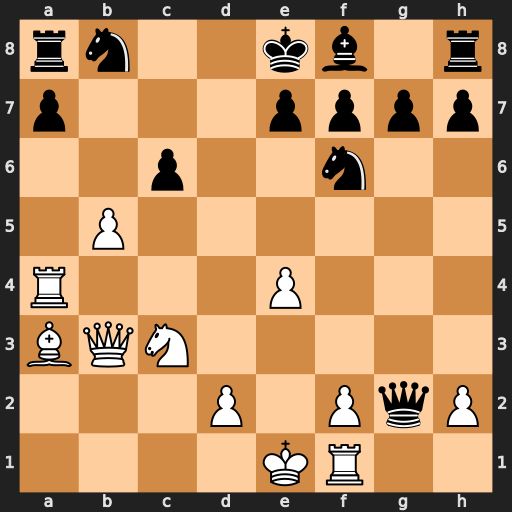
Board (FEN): rn2kb1r/p3pppp/2p2n2/1P6/R3P3/BQN5/3P1PqP/4KR2
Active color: w
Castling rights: kq
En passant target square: -
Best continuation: bxc6 Nxc6 Qb7 Nd8 Qxa8